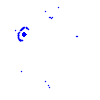
Particle: electron